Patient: sex M, age 46
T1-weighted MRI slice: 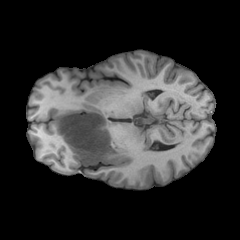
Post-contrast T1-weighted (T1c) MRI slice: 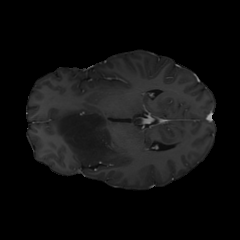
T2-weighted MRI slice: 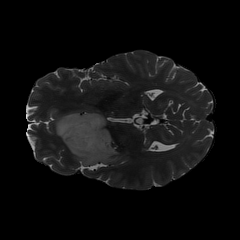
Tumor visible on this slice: yes
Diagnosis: Astrocytoma, IDH-mutant
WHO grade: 2